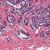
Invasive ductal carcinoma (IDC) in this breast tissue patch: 1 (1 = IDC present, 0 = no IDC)